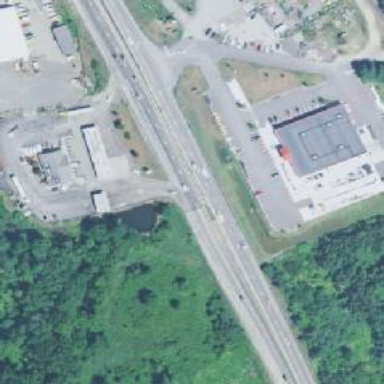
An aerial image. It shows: Trunk link highway.